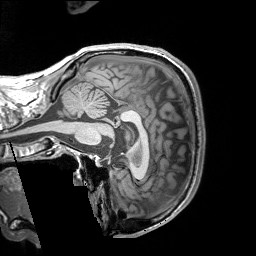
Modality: T1w
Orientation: sagittal
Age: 25
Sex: male
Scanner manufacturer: siemens
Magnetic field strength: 3 T
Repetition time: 1.9 s
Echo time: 0.00252 s